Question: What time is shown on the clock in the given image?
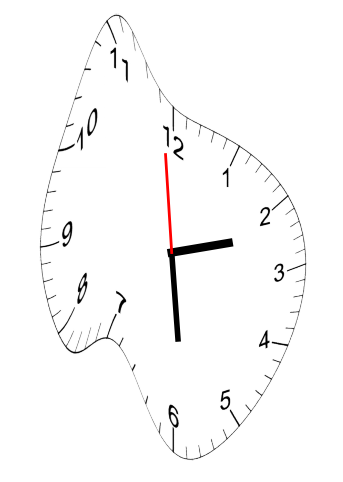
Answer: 02:28:59